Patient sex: M
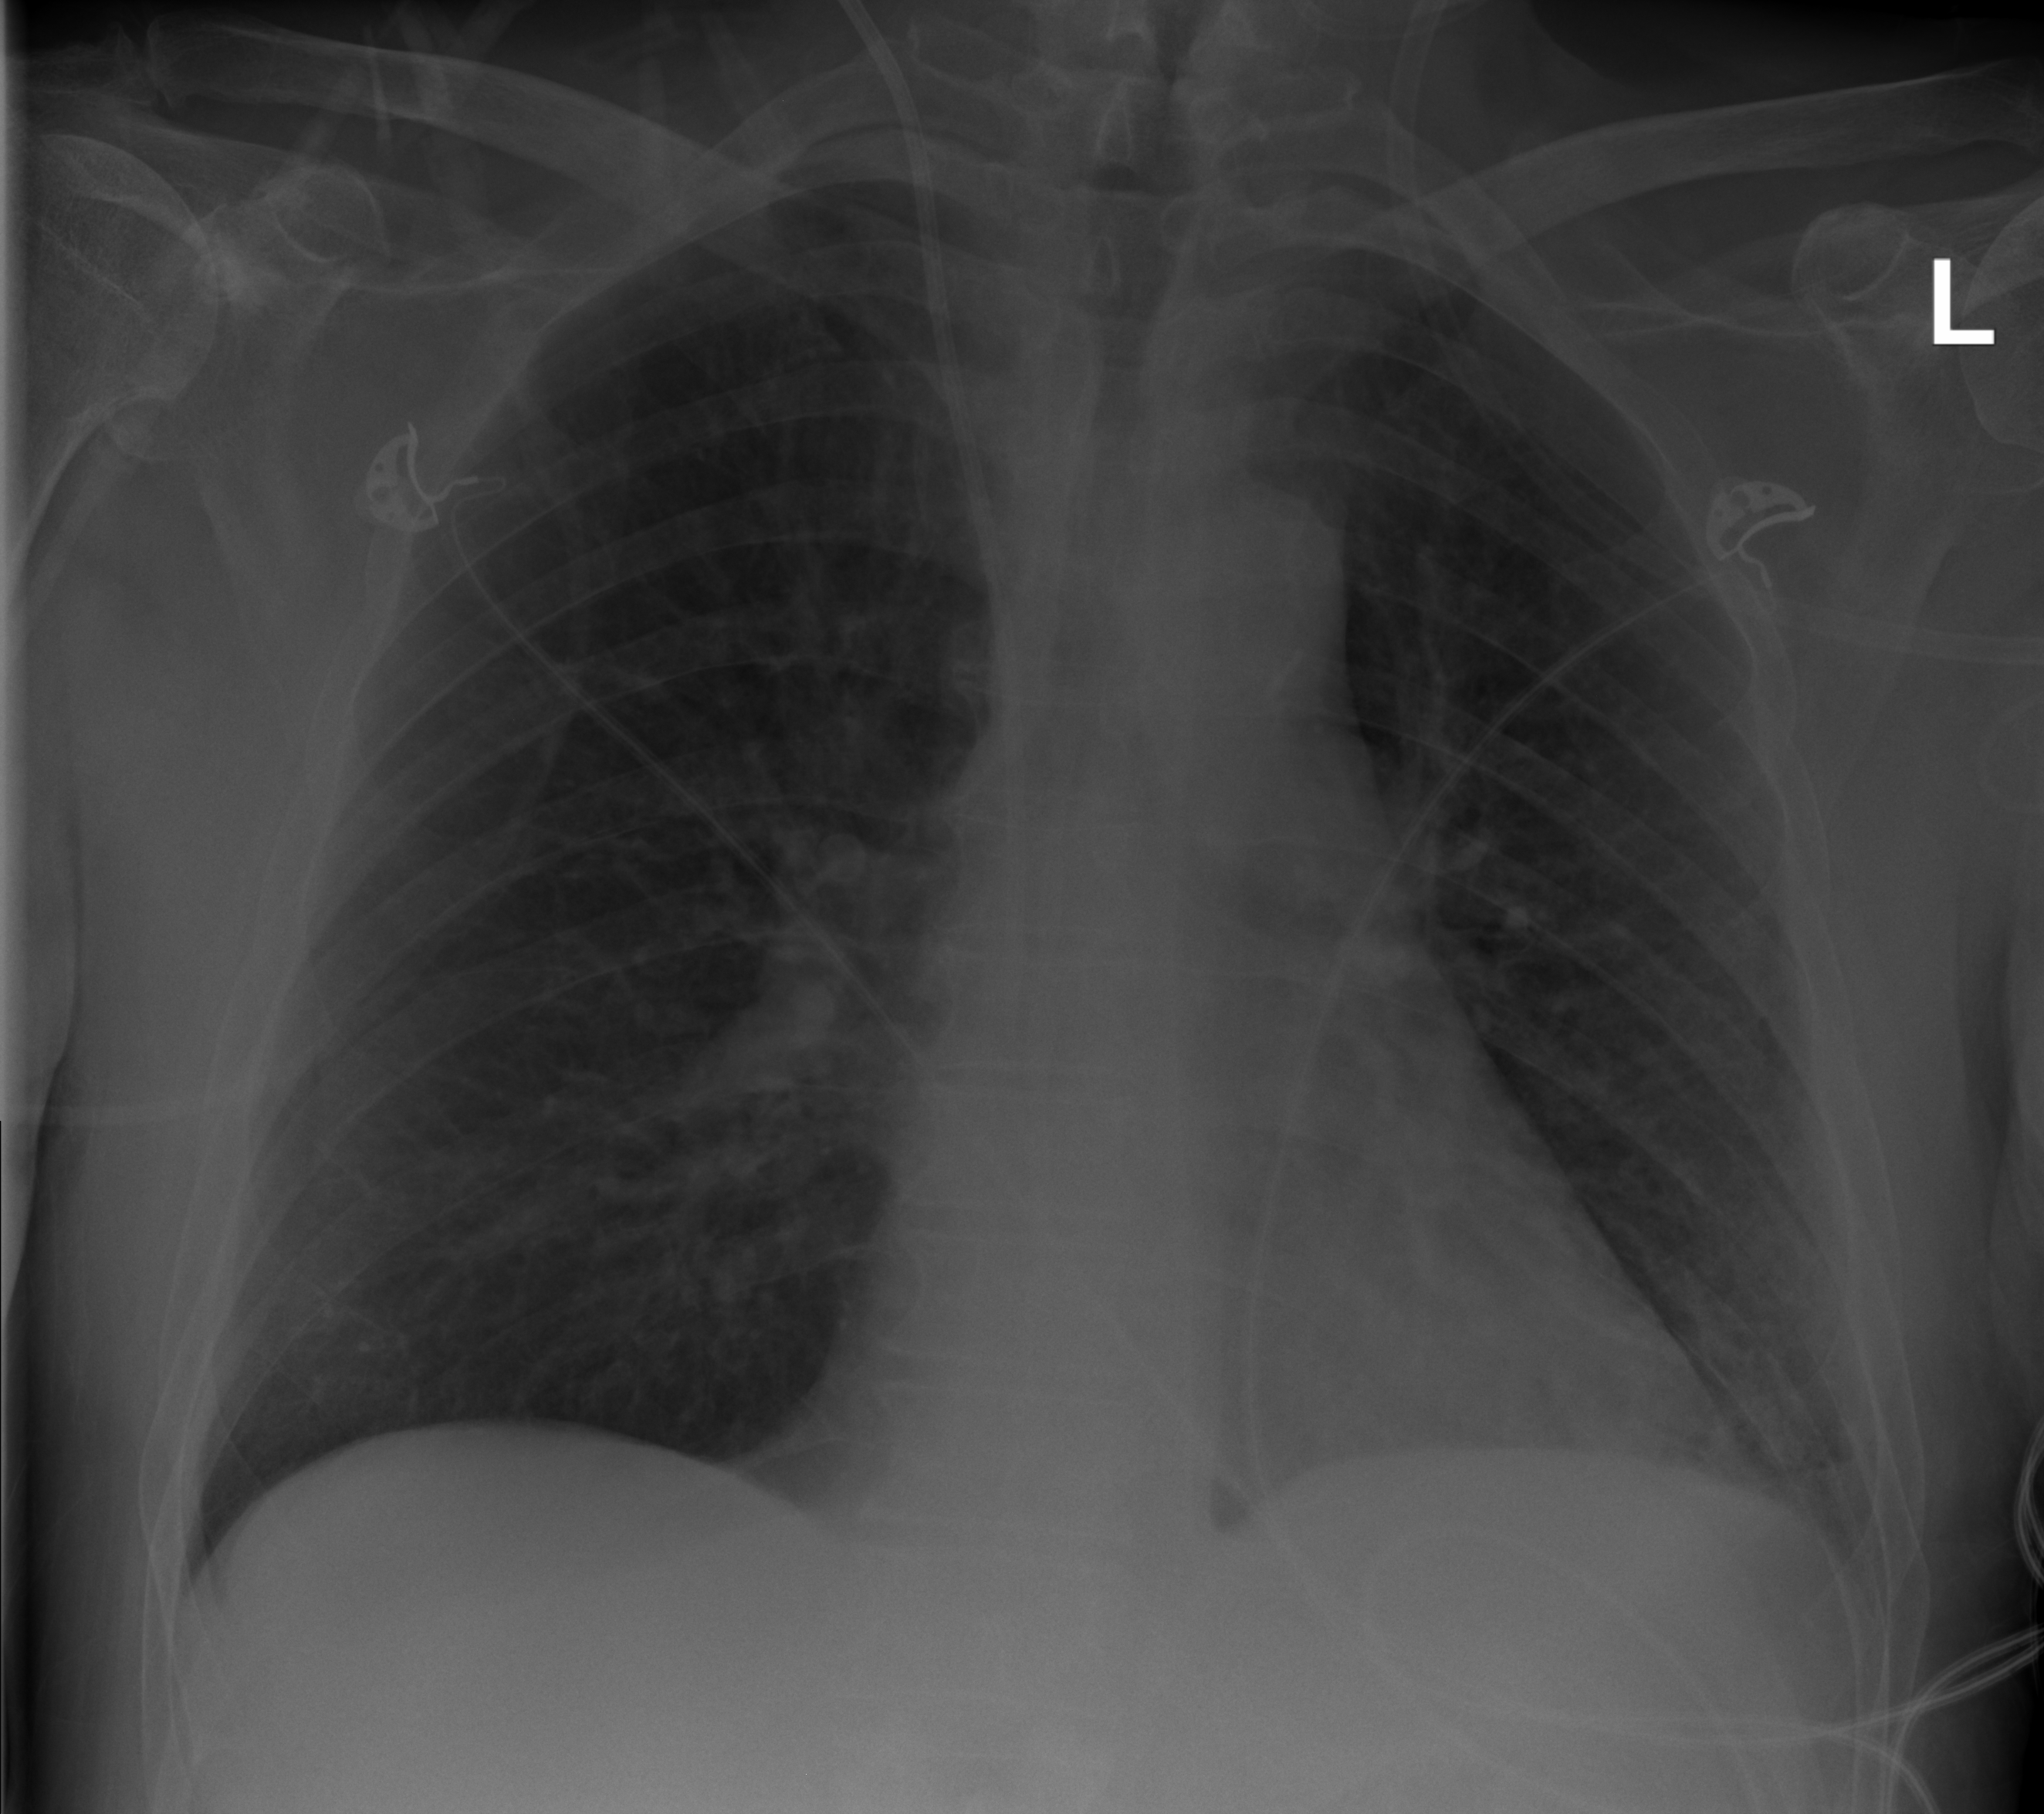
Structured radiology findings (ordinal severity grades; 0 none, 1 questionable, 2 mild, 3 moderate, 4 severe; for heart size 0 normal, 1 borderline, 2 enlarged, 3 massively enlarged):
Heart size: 0
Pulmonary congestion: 0
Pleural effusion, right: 0
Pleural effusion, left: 0
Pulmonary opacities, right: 0
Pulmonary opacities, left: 0
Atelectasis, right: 0
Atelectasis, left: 2